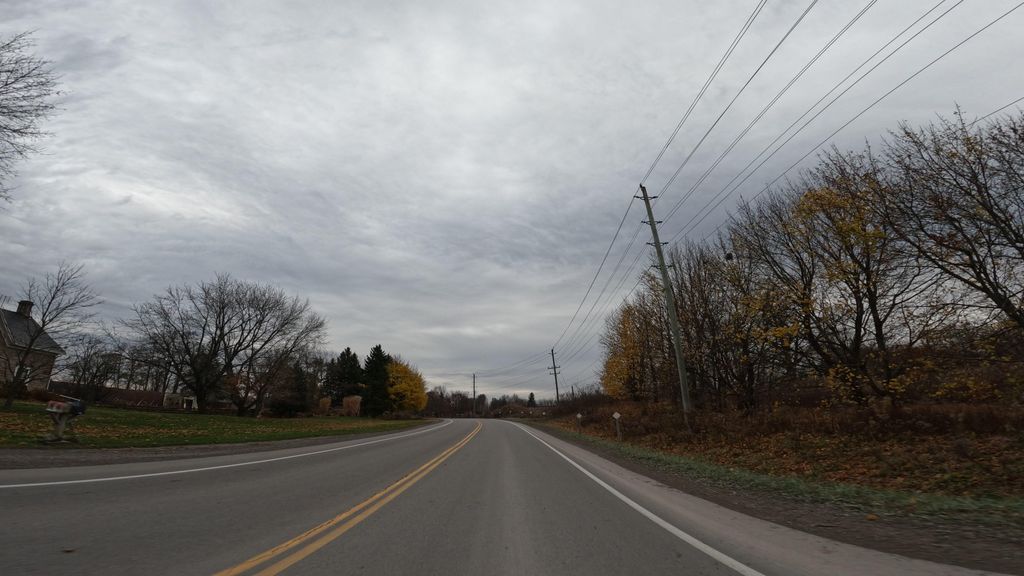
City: hamilton